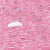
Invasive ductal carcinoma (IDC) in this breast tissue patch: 0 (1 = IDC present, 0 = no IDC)